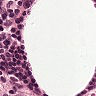
Metastatic tissue present: no